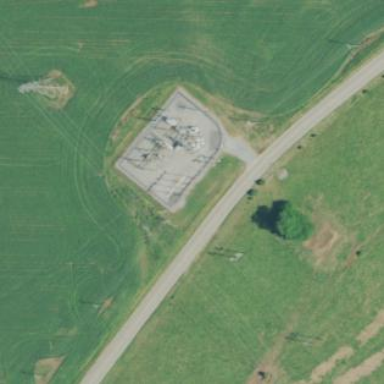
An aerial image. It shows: There is distribution substation enclosed by fence.